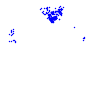
Particle: electron